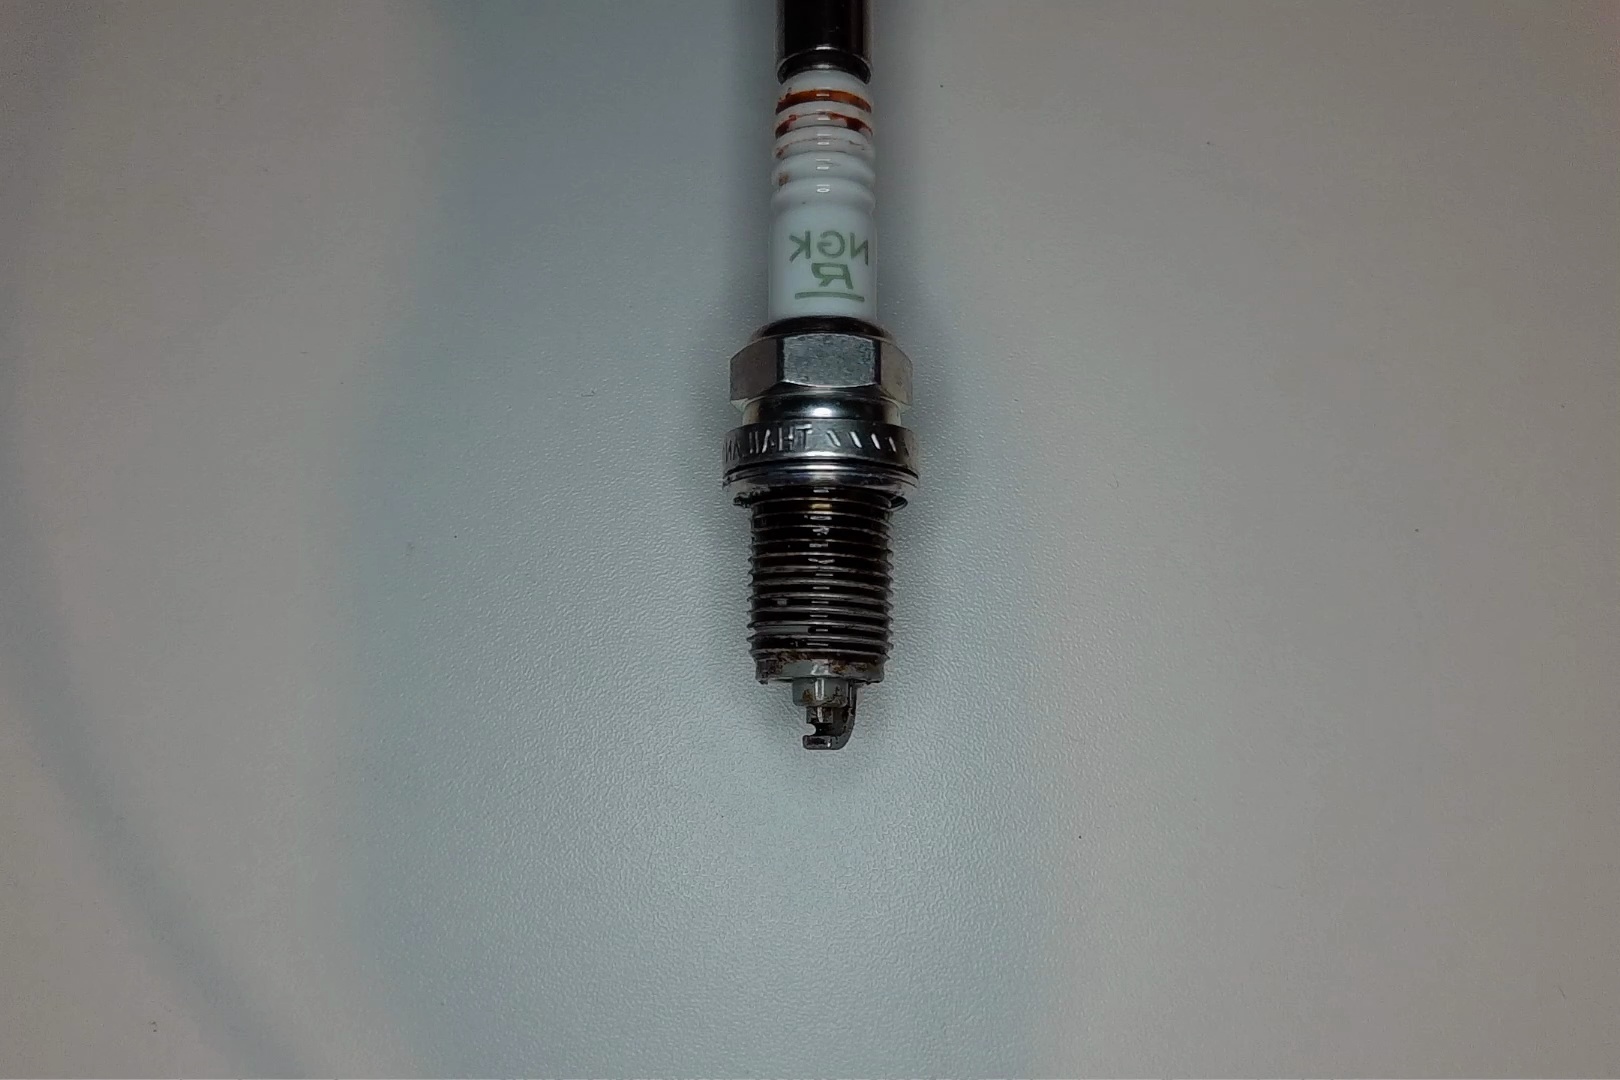
Label: anomaly